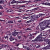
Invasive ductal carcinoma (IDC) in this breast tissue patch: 1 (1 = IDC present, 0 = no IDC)